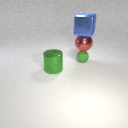
large red metal sphere below large blue metal cube